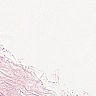
Metastatic tissue present: no